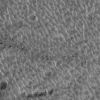
Atmospheric dust classification: not_dusty